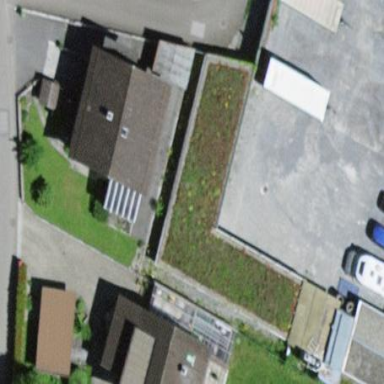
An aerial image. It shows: Group of garages.